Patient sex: M
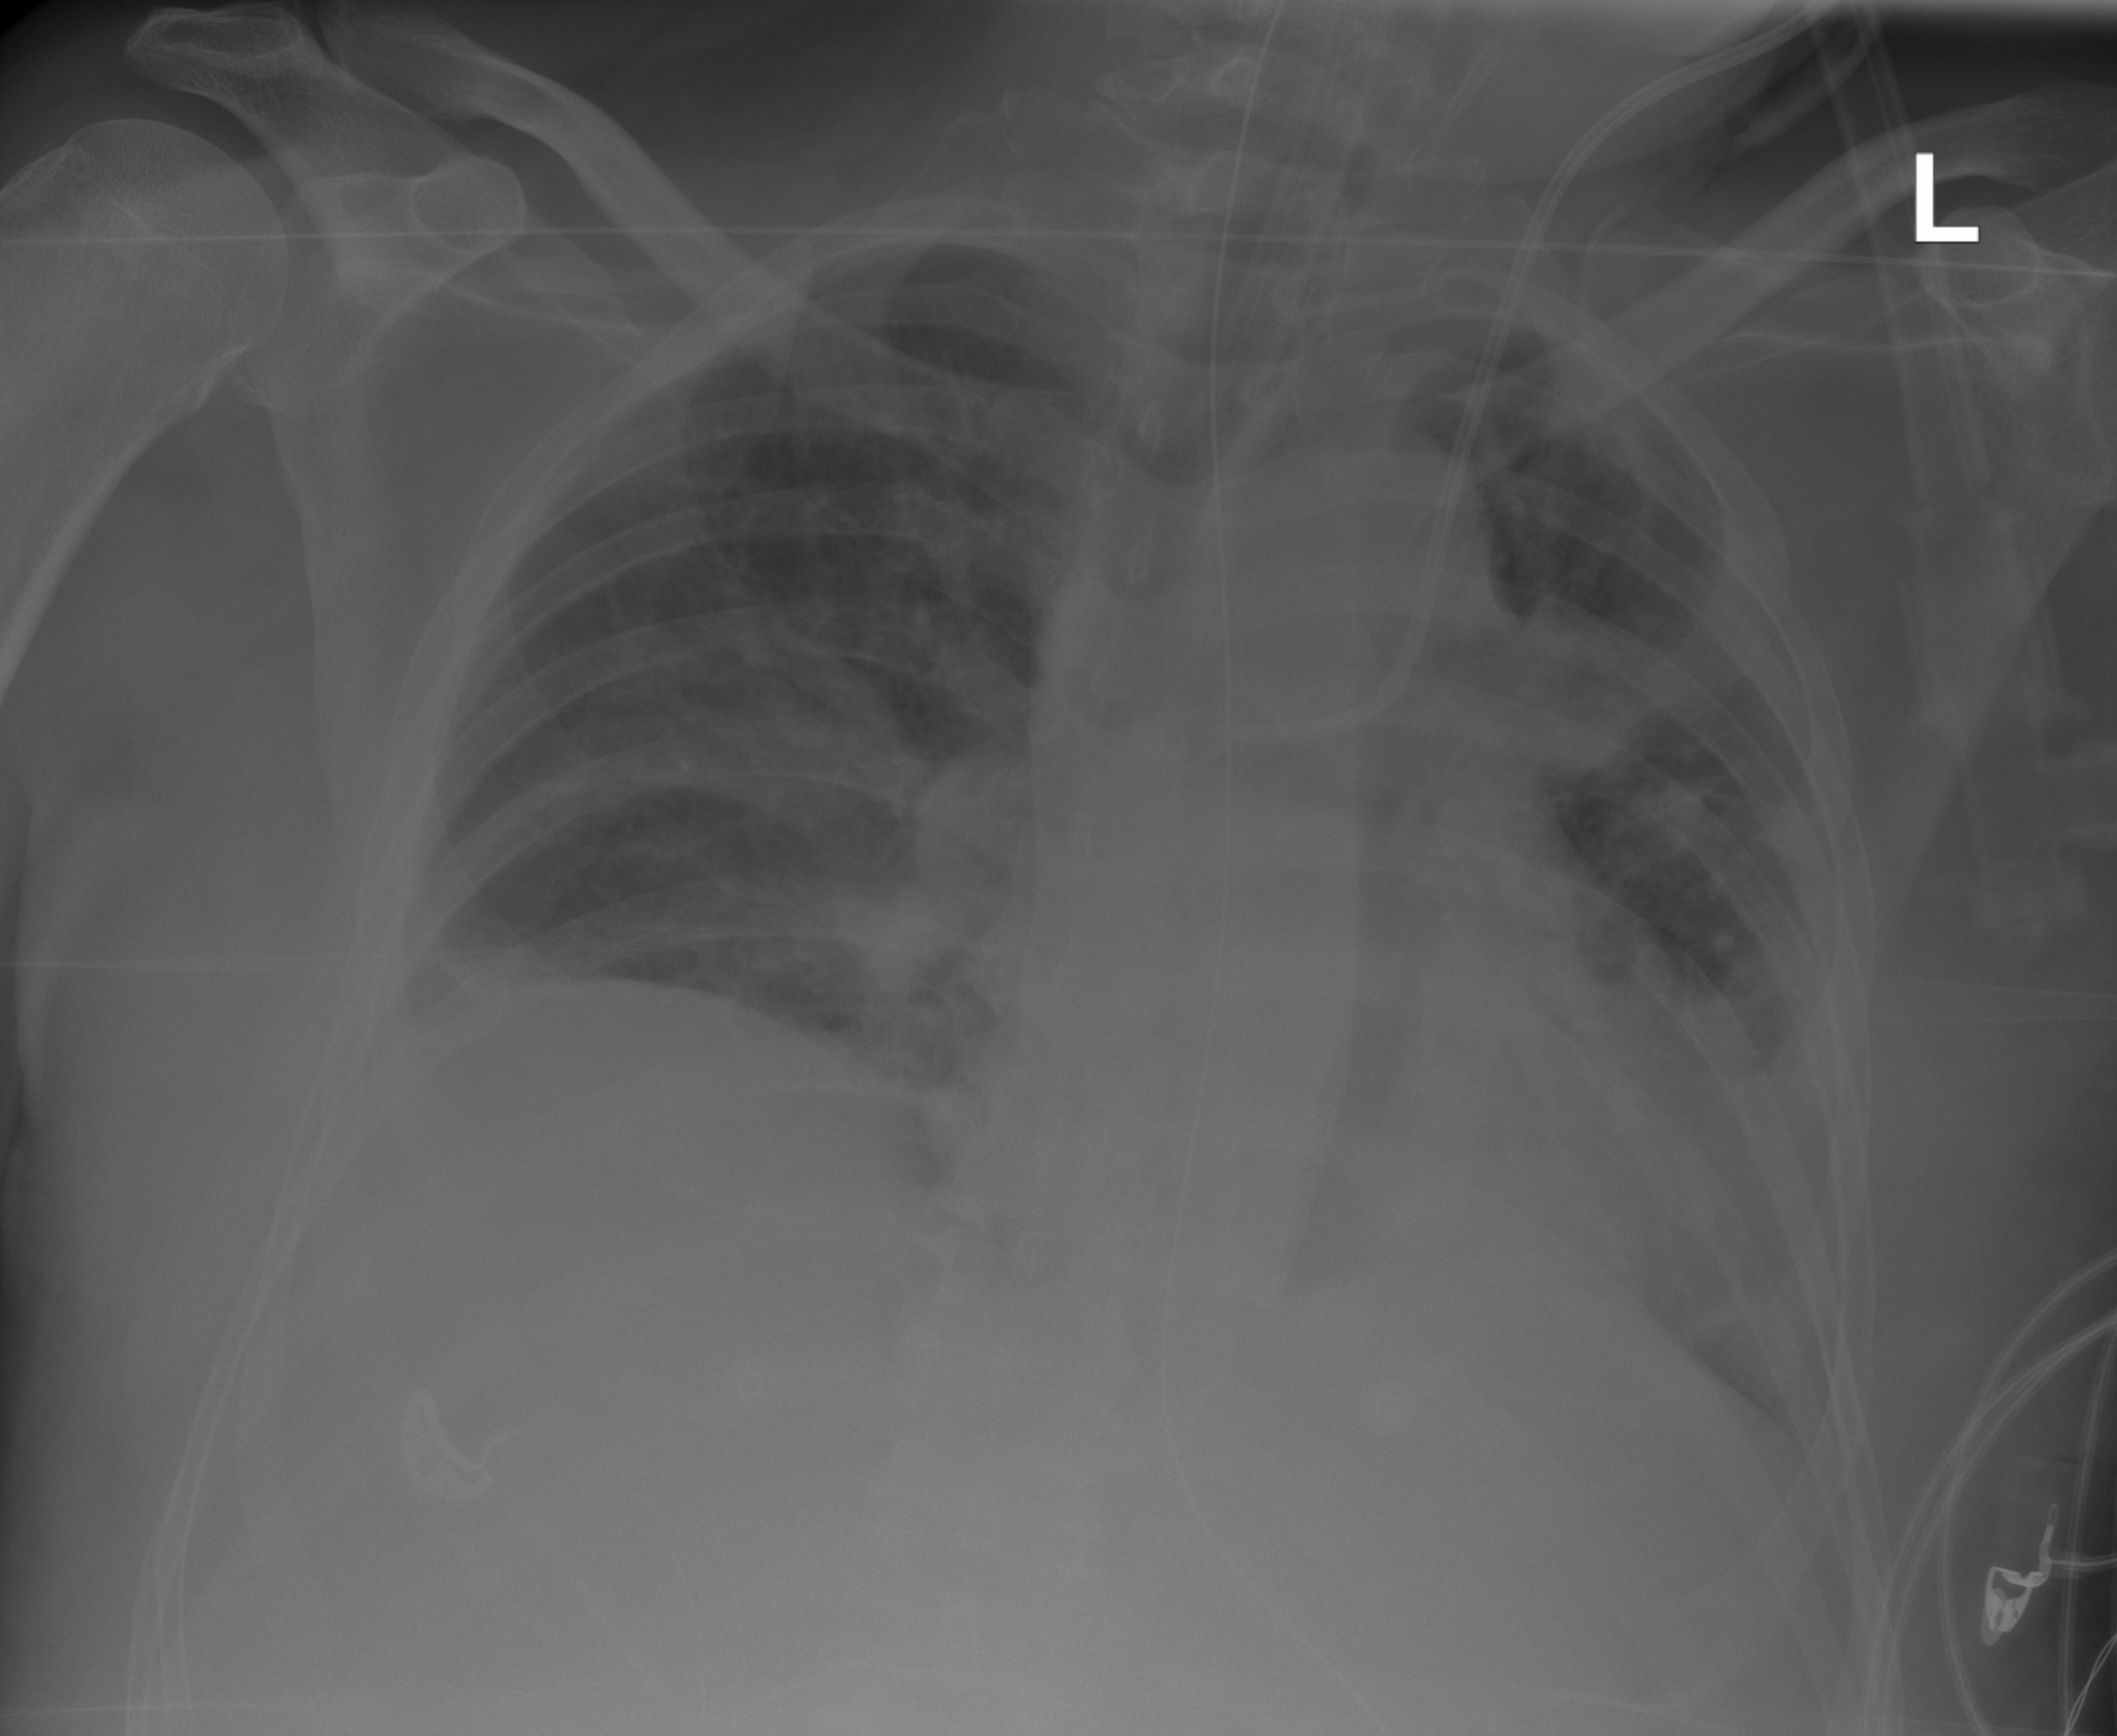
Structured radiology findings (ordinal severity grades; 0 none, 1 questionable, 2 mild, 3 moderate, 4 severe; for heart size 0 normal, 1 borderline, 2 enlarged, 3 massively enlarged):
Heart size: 2
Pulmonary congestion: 2
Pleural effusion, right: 2
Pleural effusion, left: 2
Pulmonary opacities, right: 2
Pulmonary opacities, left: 1
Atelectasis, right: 2
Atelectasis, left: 2